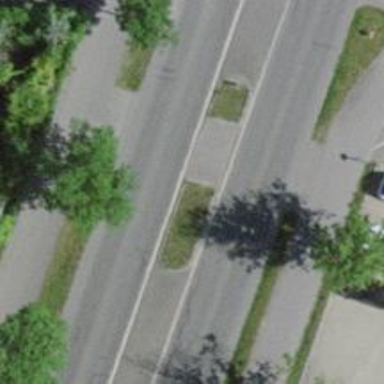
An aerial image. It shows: Unmarked crossing on footway with fine gravel surface.